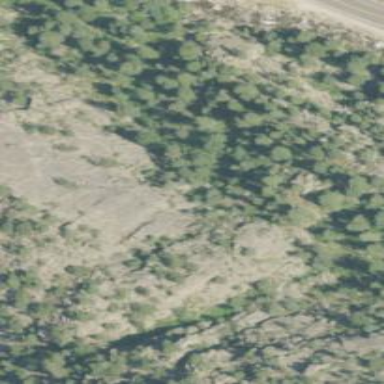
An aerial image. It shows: Crag suitable for climbing located by cliff.